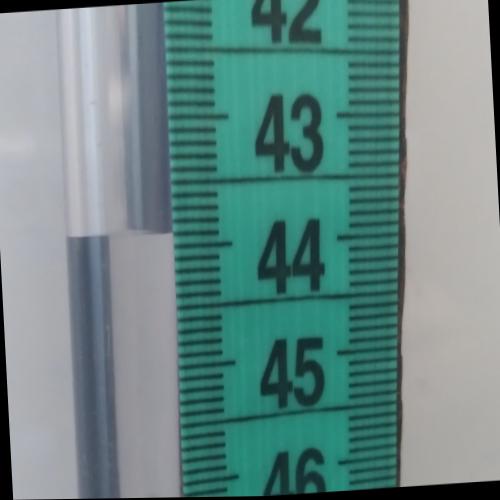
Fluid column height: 43.9 cm